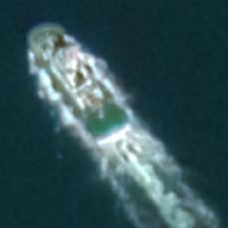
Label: civil